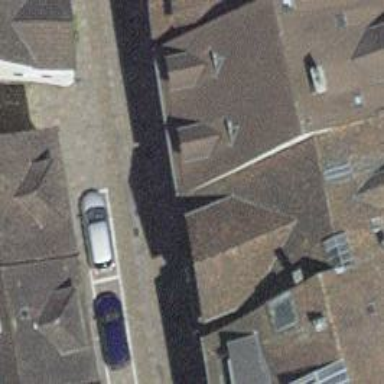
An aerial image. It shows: Building with tile roof.